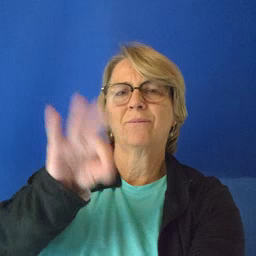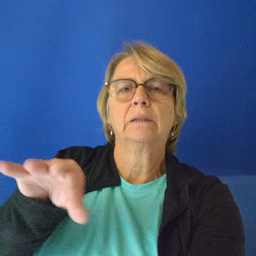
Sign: frenchfries